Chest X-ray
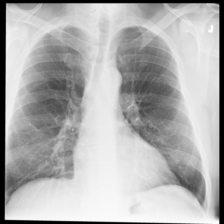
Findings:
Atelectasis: negative
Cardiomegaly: negative
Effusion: negative
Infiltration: negative
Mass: negative
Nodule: negative
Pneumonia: negative
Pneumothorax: negative
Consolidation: negative
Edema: negative
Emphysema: negative
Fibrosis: negative
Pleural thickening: negative
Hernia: negative